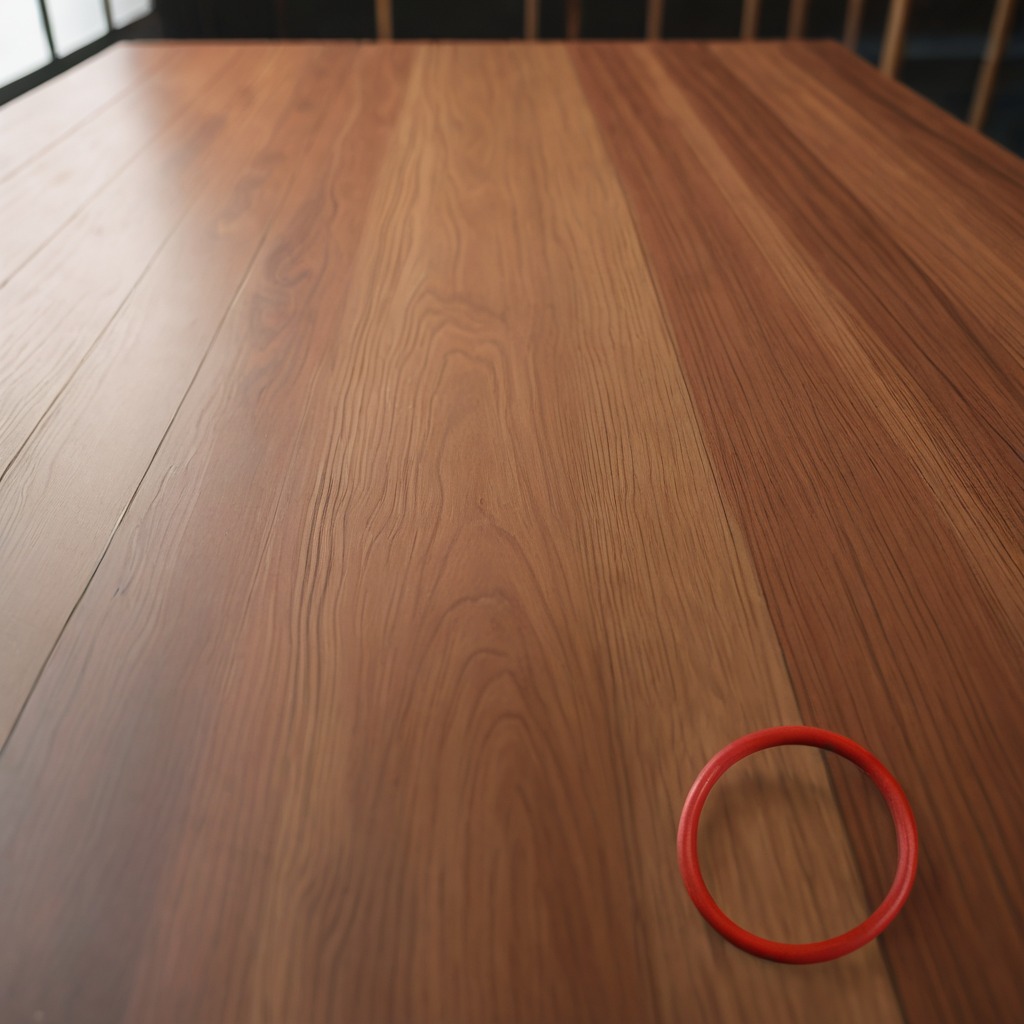
A rubber O-ring is lying on the wooden table in a carpentry studio.